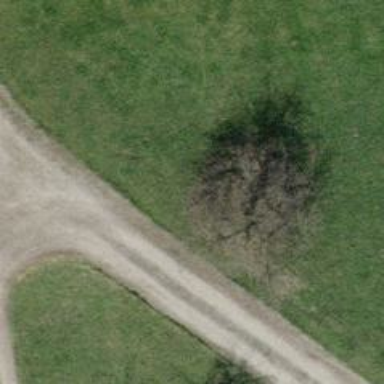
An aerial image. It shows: Beautiful tree in nature.